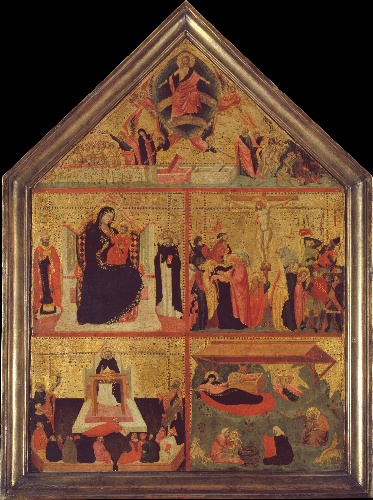
Title: The Last Judgment; The Virgin and Child with a Bishop-Saint and Saint Peter Martyr; The Crucifixion; The Glorification of Saint Thomas Aquinas; The Nativity
Artist: Master of the Dominican Effigies
Artist bio: Italian, active Florence, ca. 1325–ca. 1355
Date: ca. 1325
Object type: Painting
Classification: Paintings
Medium: Tempera on wood, gold ground
Dimensions: Overall 26 3/8 x 18 5/8 in. (67 x 47.3 cm); painted surface 23 1/4 x 16 5/8 in. (59.1 x 42.2 cm)
Department: Robert Lehman Collection
Credit line: Robert Lehman Collection, 1975
Accession year: 1975
Repository: Metropolitan Museum of Art, New York, NY
Tags: Madonna and Child|Saint Peter|Crucifixion|Last Judgement|Nativity